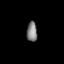
Tissue: lung
Cell type: Endothelial cells
Senescence score: 0.7107
Nuclear area (px): 208
Mean DAPI intensity: 125.014